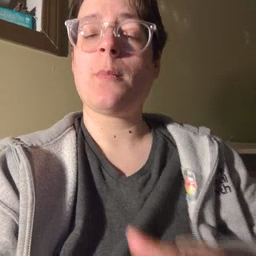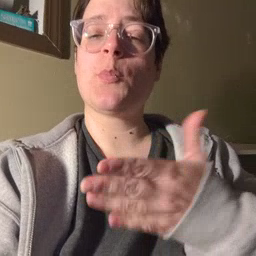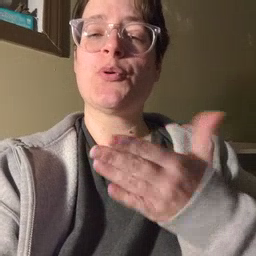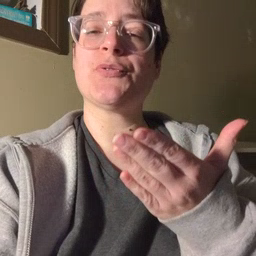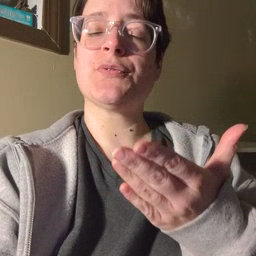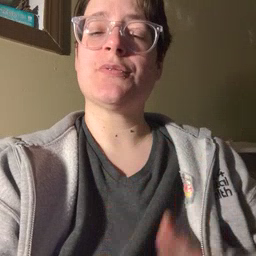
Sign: book